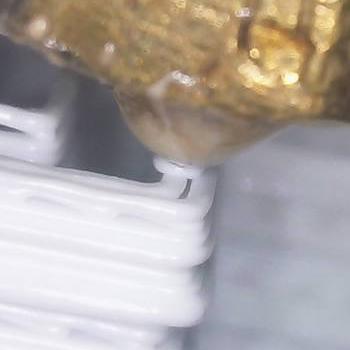
Flow rate: 238%